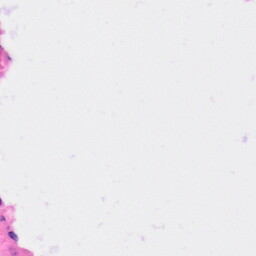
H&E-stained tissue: Kidney